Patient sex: M
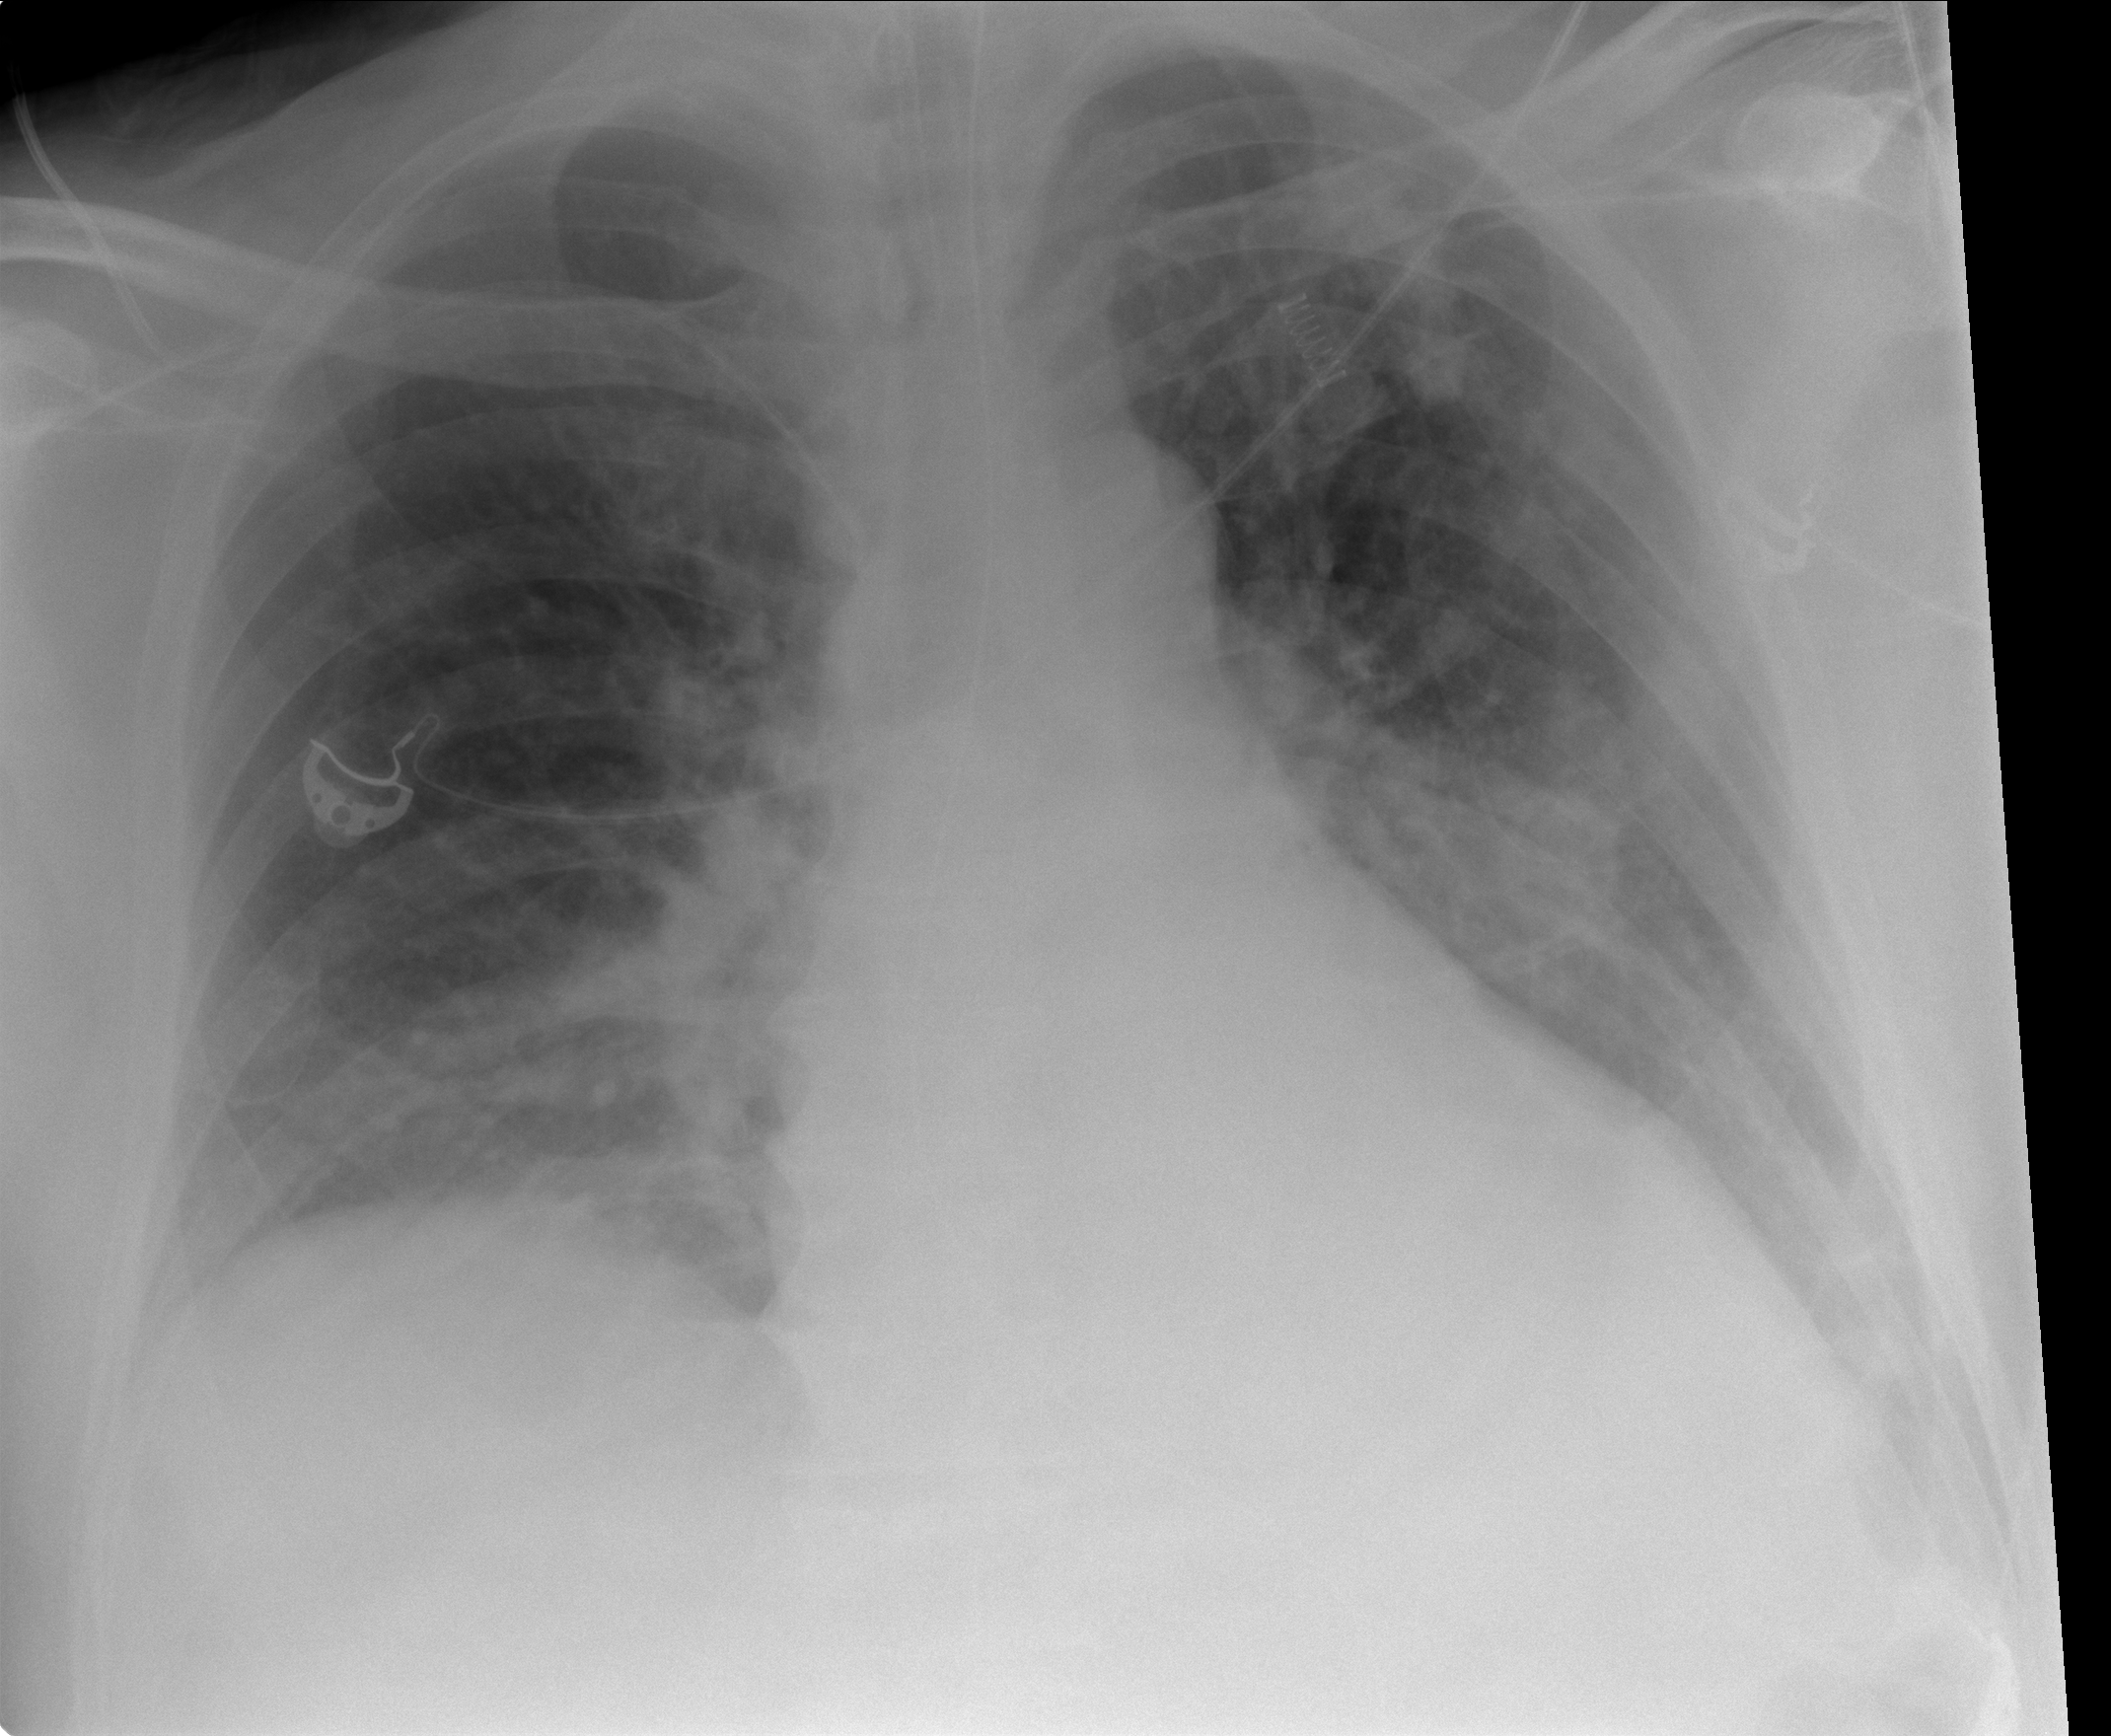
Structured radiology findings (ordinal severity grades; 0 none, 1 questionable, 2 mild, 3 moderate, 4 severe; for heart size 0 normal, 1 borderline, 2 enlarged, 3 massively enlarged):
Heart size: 2
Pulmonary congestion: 2
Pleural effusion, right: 1
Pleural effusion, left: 2
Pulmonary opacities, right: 2
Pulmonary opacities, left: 2
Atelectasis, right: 2
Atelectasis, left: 2